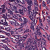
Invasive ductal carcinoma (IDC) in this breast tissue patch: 1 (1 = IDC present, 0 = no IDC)